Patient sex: M
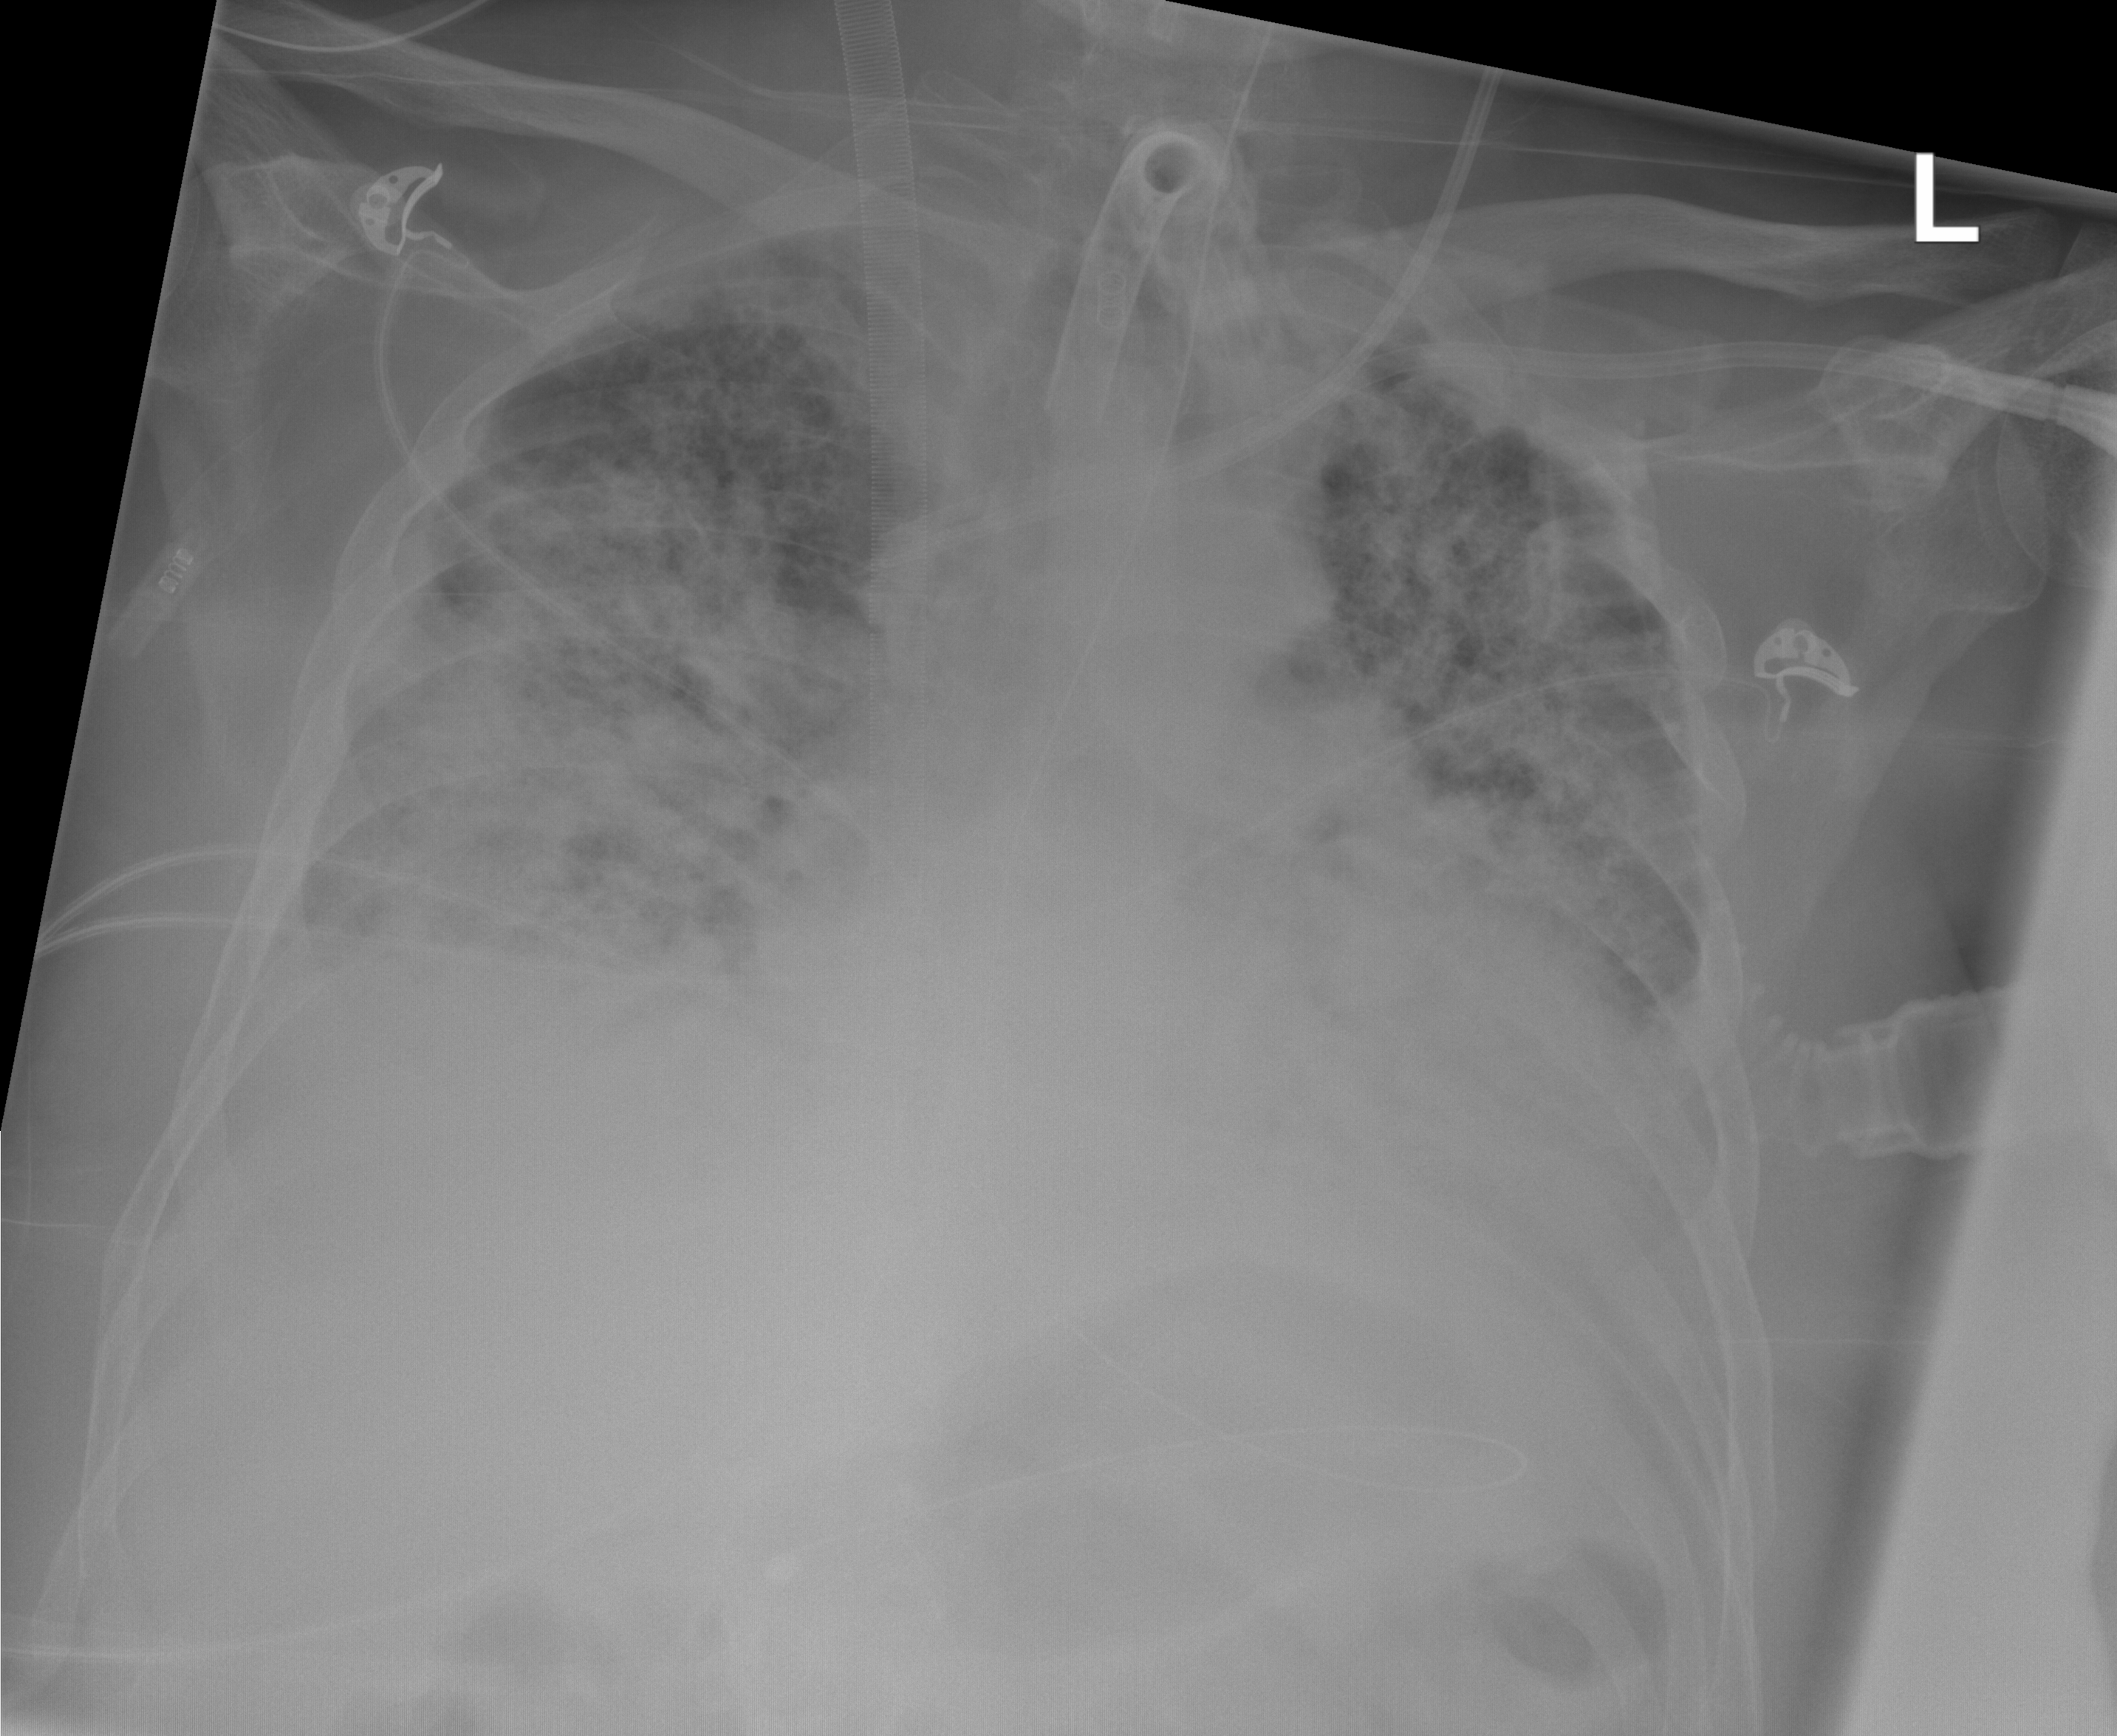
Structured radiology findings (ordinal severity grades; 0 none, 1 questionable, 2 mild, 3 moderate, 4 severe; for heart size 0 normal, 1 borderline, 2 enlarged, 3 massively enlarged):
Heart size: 2
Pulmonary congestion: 2
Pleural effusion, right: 2
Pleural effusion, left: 2
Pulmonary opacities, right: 4
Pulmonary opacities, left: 4
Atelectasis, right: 3
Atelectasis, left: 3